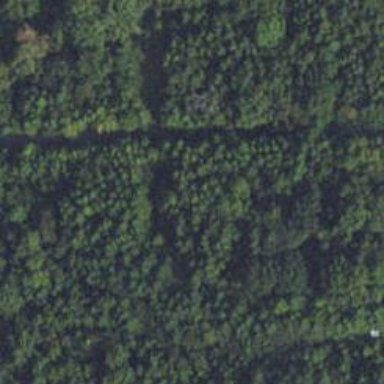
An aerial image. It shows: Abandoned road.